Question: I am trying to implement line sweep algorithm by using Javascript (no other frameworks) that basically scans through the screen from left to right and looks all the elements (including overlapped elements) that share the same x coordinate.
For example

I have 6 'div' elements with black border, and they all layout randomly on the screen. for illustration purposes I am using a vertical dotted blue line to scan through across the plane from left to right. The goal is that report all the elements that the line passed over . For the example above, how do we report that 'Div A', 'Div E', 'Div D' and also the 'hyperlink D' within 'Div D' by using JavaScript ?
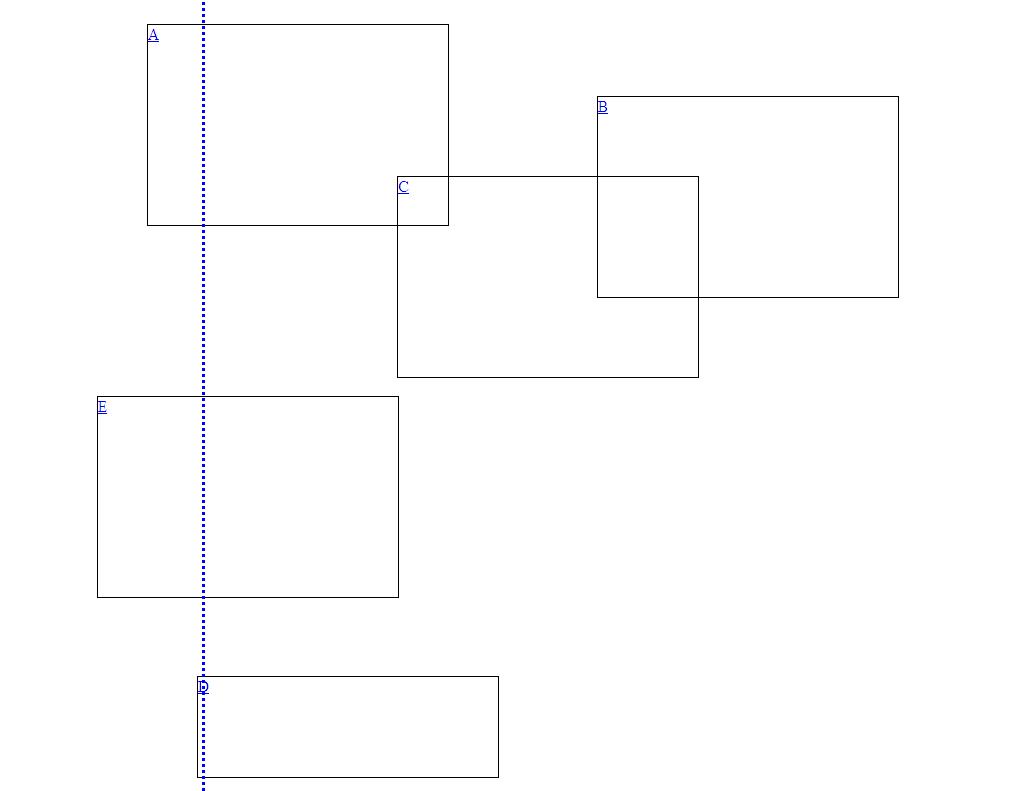
Answer: You can get the position of elements with the <URL>. Then loop over them and check whether they match your scanning:
'''
var all = document.body.getElementsByTagName("*");
var x = /* blue line */;
var match = [];
for (var i=0; i<all.length; i++) {
var rect = all[i].getBoundingClientRect();
if (rect.left < x && rect.right > x)
match.push(all[i]);
});
'''
Shorter, functional way:
'''
var match = Array.prototype.filter.call(document.body.querySelectorAll("*"), function(el) {
var rect = el.getBoundingClientRect();
return rect.left < x && rect.right > x;
});
'''
If you need a quick-access function for often use, you would store all elements (with their coordinates) in a sorted data structure, a <URL>, where you can search for them.
Also, when it is guaranteed that child nodes of DOM elements do not exceed their parents boundaries, you can easily use the DOM itself as a search tree:
'''
var x = /* the blue line */;
var match = function find(el, set) {
var rect = el.getBoundingClientRect();
if (rect.left < x && rect.right > x) {
set.push(el);
for (var i=0; i<el.children.length; i++)
find(el.children[i]);
}
return set;
}(document.body, []);
'''